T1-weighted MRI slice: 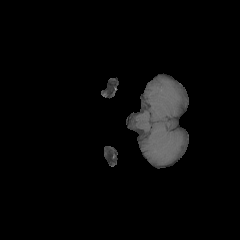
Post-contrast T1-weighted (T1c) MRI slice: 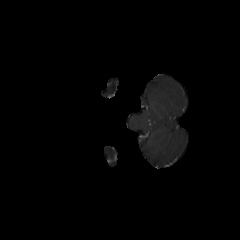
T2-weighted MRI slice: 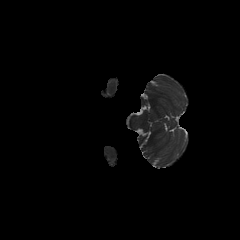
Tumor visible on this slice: no